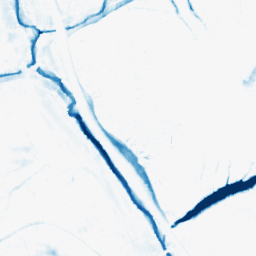
Category: morphological
Decomposition family: morphological_ellipse
Decomposition parameters: operation: closing
width: 20
height: 10
Upsampling method: linear_exact
Upsampling parameters: scale: 8
Upsampling scale: 8